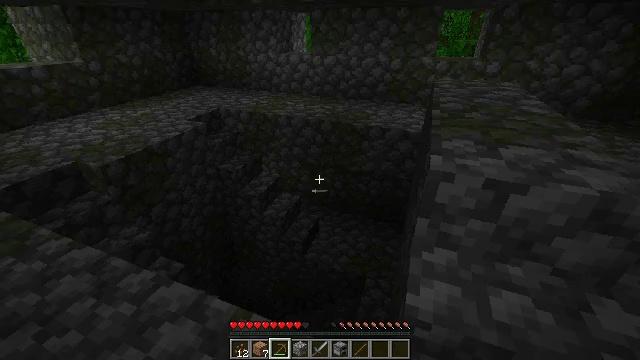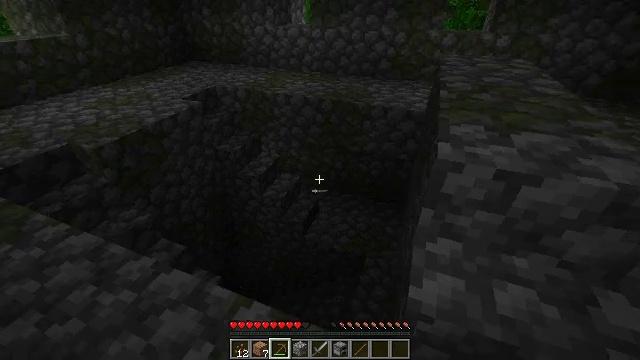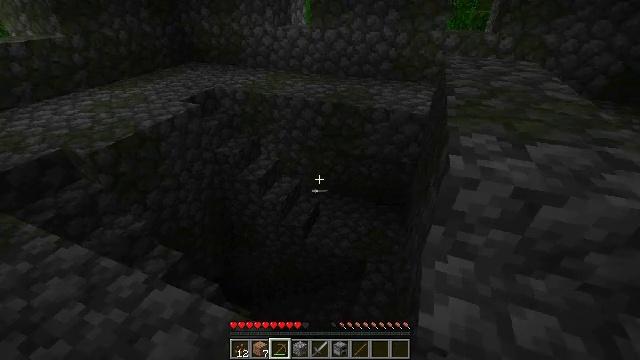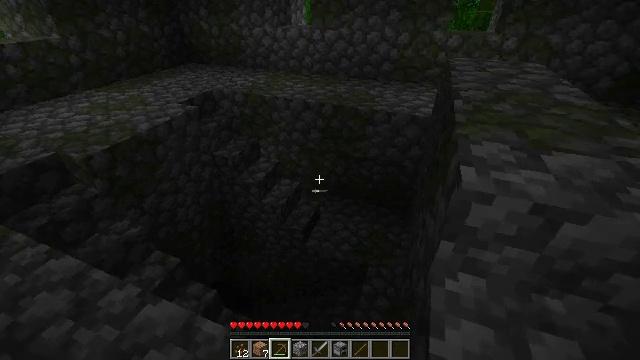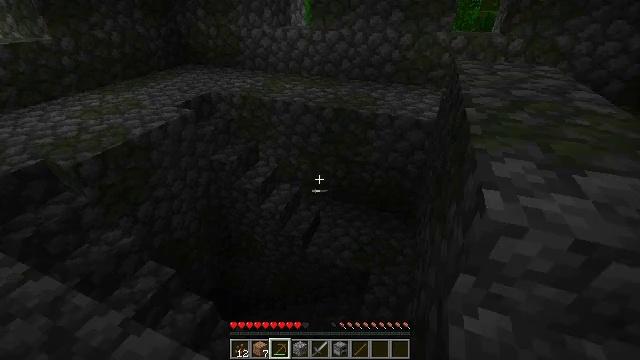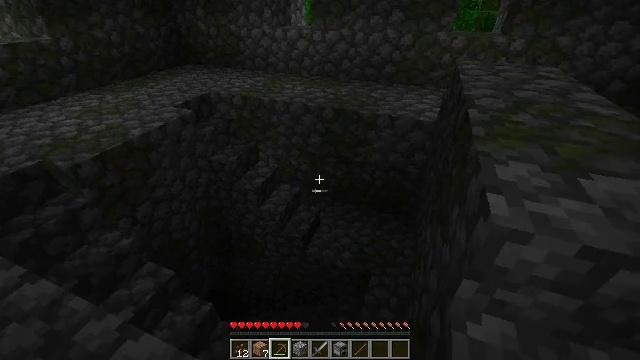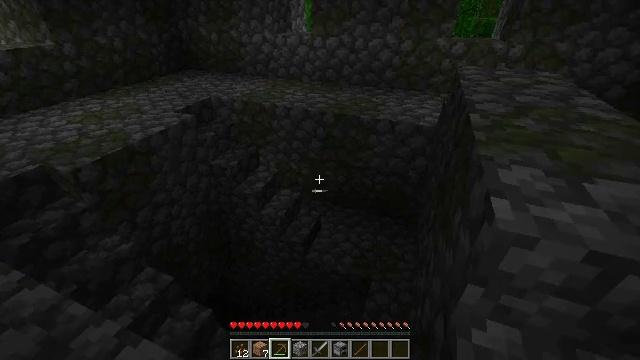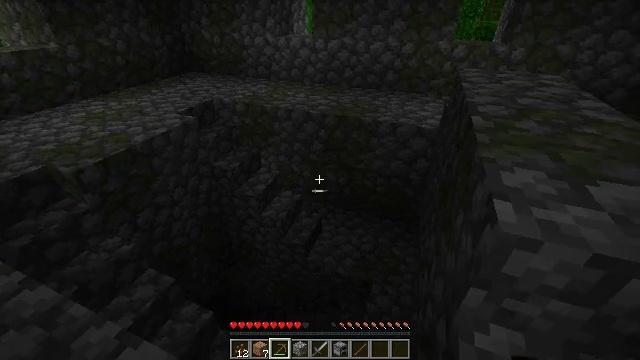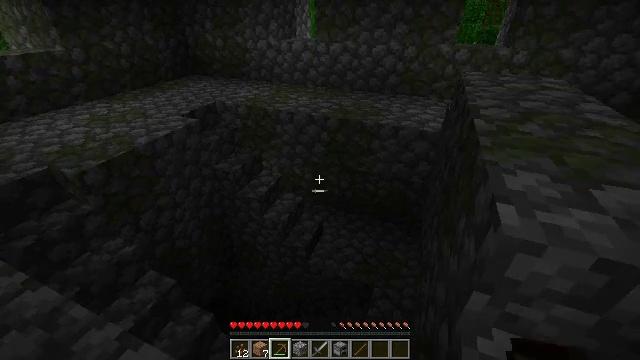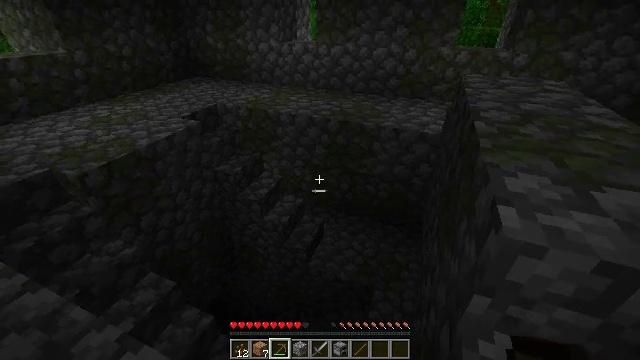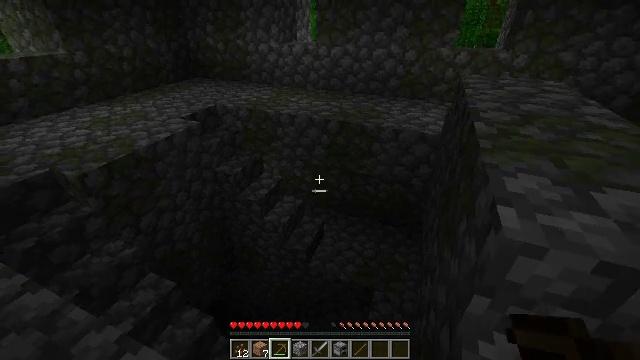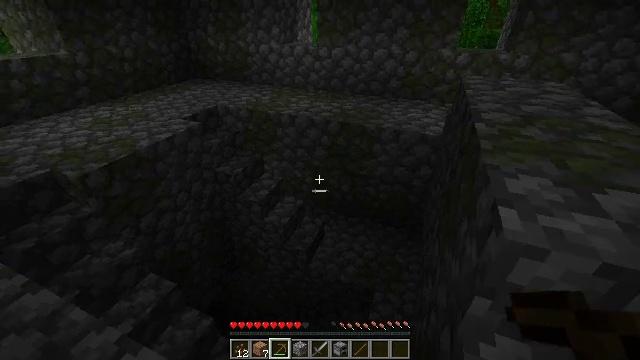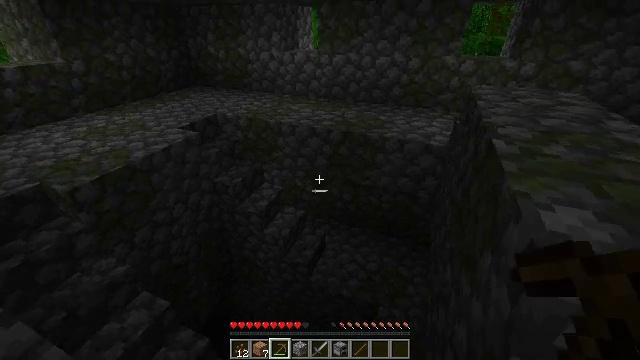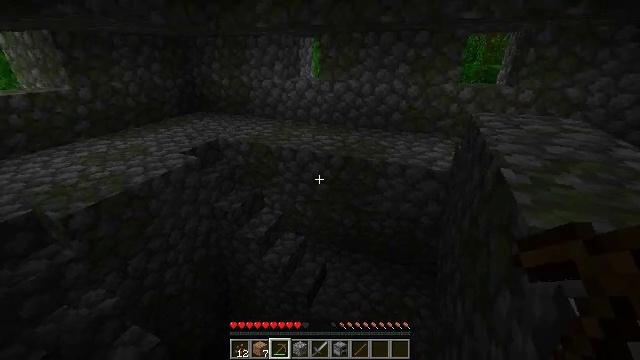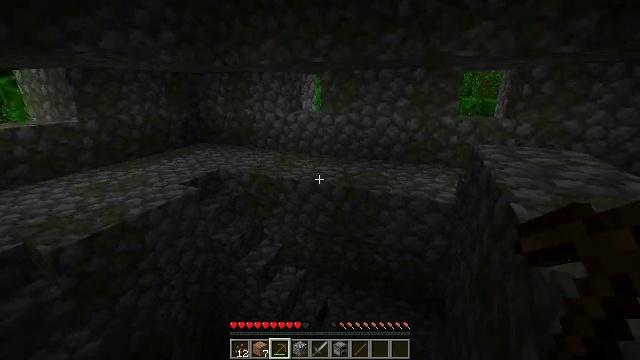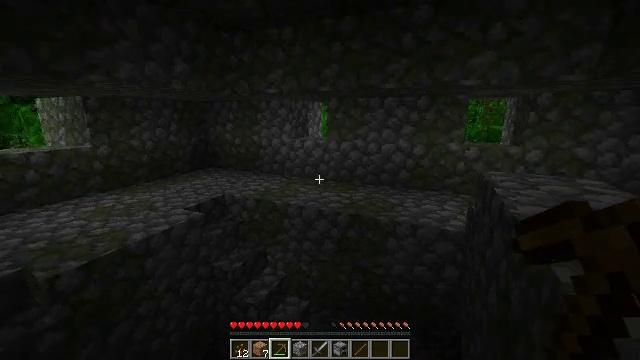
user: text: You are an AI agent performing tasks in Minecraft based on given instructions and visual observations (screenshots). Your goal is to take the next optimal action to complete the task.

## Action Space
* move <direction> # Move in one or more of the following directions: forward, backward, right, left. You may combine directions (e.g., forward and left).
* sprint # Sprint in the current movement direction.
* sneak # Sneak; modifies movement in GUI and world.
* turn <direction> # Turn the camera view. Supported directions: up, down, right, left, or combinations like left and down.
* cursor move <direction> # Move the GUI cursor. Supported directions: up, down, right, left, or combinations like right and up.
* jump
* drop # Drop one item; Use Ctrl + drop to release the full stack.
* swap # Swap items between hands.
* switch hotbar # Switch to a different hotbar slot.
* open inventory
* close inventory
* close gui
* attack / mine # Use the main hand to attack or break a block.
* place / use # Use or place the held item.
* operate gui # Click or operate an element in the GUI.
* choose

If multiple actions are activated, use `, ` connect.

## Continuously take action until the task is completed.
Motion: motion action
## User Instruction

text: Mine cobblestone to craft tools and furnaces.
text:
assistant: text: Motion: move forward, turn down
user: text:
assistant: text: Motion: move forward
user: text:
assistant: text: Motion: move forward
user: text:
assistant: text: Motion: no_op
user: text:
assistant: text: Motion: no_op
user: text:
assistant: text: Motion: turn up
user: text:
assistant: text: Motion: no_op
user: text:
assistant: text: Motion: no_op
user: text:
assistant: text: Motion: no_op
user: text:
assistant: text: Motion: no_op
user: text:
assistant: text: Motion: move forward
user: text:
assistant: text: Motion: move forward, turn up
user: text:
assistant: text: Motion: turn up
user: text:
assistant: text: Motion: turn up
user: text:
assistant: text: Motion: turn left and up
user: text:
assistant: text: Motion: turn up
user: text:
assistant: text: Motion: turn left and up
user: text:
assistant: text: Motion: turn left and up
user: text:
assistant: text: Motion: turn right and up
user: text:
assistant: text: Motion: turn left and up
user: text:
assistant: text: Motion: turn up
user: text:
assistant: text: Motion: turn up
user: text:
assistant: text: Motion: turn up
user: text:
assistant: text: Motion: no_op
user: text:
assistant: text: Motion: no_op
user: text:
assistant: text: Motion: turn up
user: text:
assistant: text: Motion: turn up
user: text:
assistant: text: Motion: no_op
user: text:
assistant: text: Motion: turn right and down
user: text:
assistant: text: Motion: turn right and down